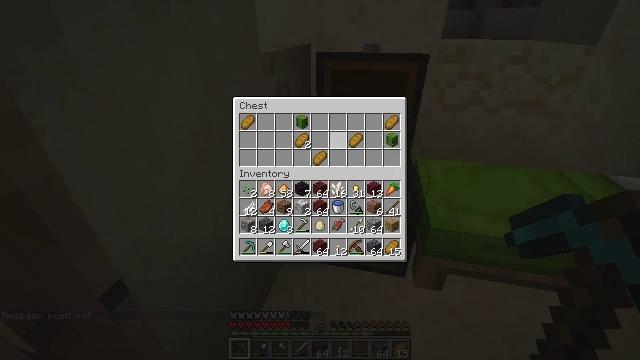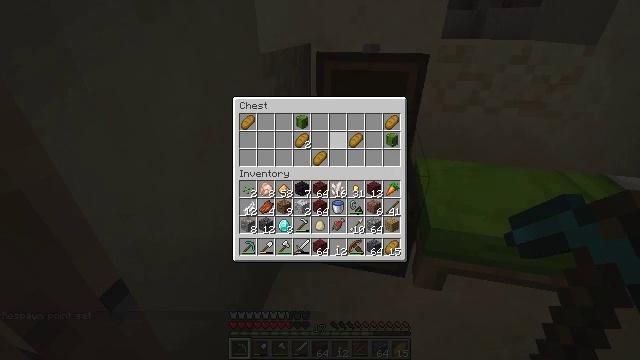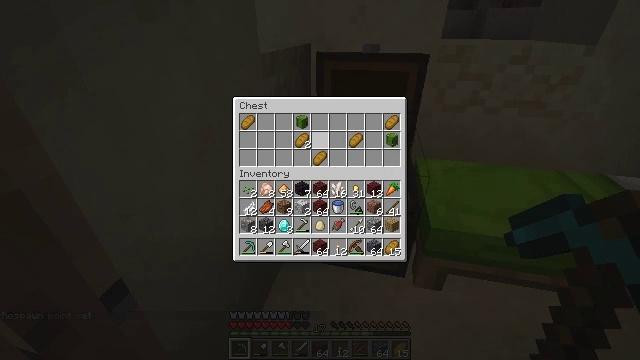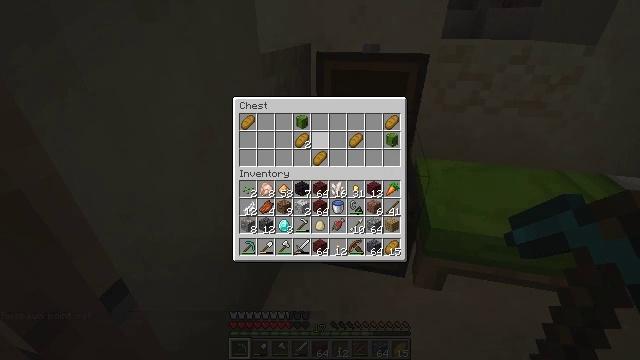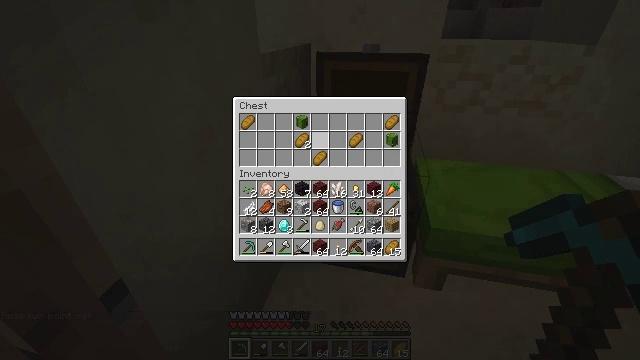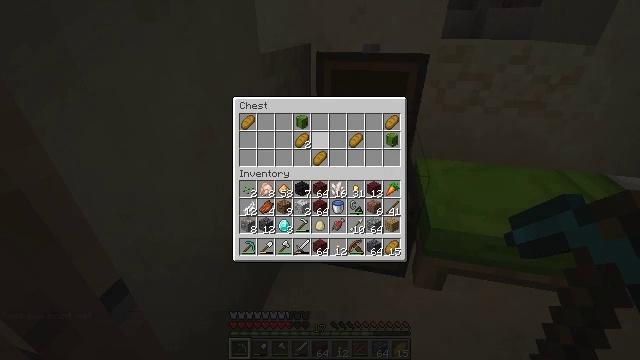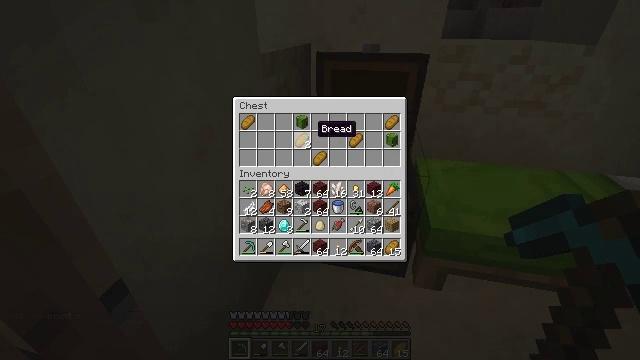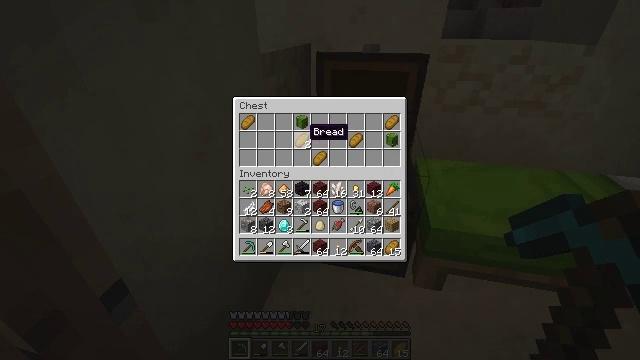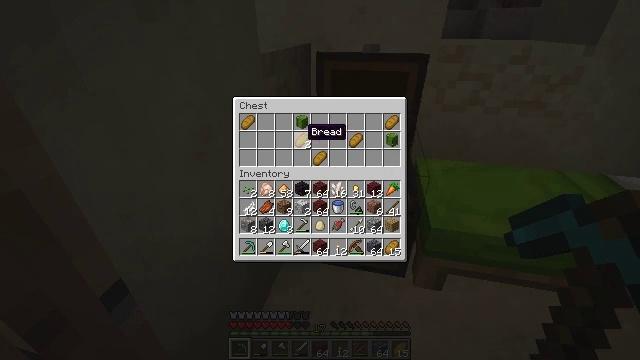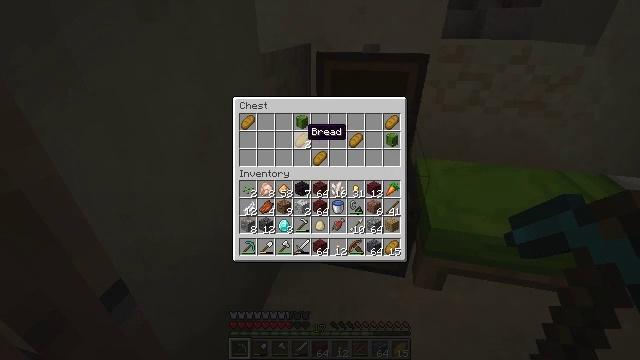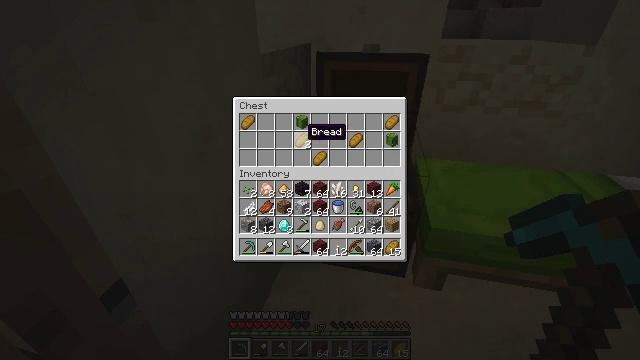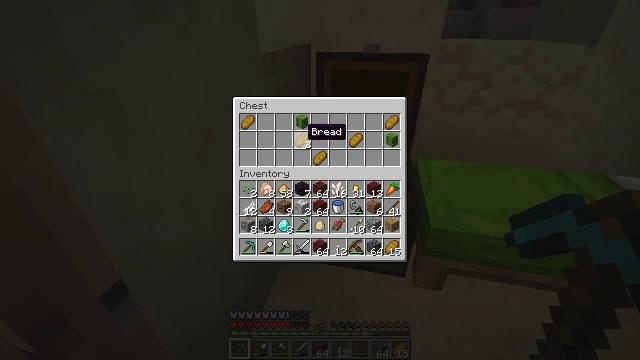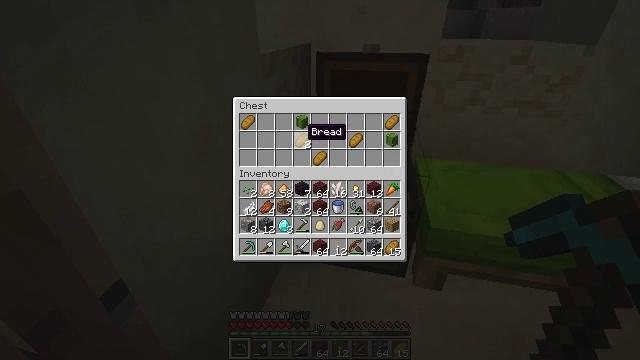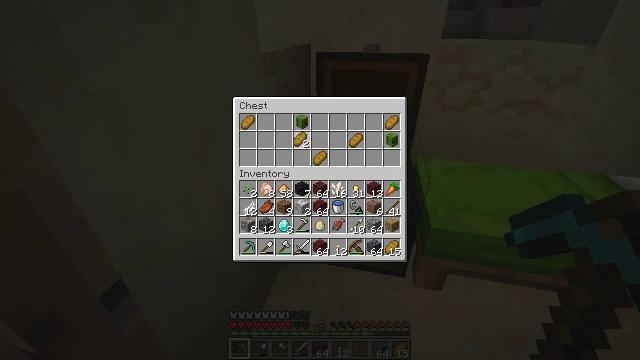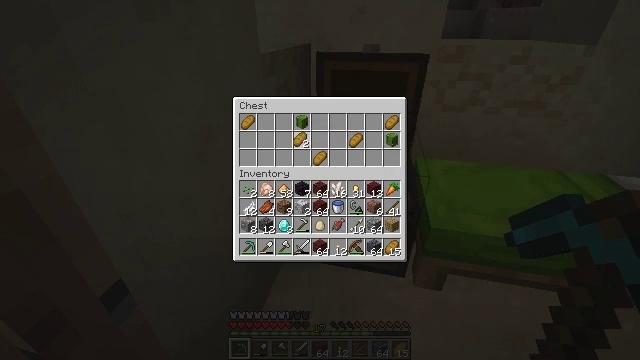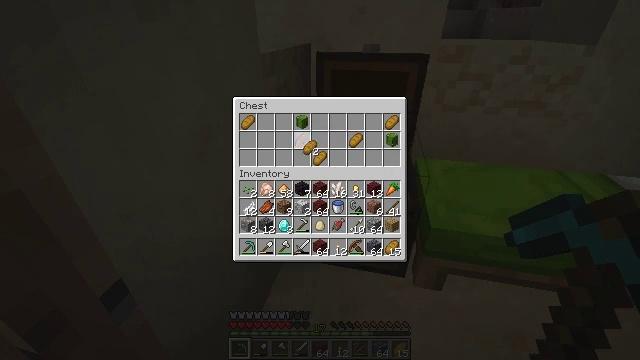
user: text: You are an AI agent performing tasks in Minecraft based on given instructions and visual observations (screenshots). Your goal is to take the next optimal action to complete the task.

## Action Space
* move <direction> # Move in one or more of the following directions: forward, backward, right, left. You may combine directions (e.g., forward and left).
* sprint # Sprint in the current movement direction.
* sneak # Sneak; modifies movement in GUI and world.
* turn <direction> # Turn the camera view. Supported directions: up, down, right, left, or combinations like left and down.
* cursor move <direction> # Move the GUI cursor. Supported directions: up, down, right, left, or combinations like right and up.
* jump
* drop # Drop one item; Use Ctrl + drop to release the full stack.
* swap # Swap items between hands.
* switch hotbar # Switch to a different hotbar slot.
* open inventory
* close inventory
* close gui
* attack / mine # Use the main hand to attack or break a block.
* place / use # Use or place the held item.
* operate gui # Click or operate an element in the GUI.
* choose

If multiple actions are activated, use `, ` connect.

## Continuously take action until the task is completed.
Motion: motion action
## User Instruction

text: Collect a hay block for crafting.
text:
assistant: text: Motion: no_op
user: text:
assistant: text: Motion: no_op
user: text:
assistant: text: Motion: no_op
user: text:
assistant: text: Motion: no_op
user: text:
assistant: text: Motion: no_op
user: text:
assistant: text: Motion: no_op
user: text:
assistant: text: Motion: cursor move left
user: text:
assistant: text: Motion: no_op
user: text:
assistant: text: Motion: no_op
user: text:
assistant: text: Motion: no_op
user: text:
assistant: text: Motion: no_op
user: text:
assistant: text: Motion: no_op
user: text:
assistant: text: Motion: operate gui
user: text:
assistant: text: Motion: operate gui
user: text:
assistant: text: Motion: cursor move right and down
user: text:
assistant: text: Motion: no_op
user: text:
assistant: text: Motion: no_op
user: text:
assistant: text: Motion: no_op
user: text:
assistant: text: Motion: no_op
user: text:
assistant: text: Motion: operate gui
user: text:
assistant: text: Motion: operate gui
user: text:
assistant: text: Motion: operate gui
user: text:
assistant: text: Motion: no_op
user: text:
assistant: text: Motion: no_op
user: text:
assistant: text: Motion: no_op
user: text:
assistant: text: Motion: operate gui
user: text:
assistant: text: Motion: operate gui
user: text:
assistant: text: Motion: operate gui
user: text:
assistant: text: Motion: no_op
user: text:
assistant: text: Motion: cursor move right